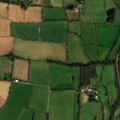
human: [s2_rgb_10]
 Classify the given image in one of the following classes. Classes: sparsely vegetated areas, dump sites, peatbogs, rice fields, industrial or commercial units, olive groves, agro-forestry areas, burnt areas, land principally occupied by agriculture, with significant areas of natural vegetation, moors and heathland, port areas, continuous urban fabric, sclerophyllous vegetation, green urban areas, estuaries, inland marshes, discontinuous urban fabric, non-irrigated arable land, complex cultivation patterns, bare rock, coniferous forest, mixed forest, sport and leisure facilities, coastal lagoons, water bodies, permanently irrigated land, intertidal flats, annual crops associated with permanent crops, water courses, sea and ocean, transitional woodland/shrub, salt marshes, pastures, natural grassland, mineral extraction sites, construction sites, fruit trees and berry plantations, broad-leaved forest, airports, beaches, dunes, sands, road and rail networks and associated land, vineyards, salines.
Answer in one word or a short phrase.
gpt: non-irrigated arable land, pastures